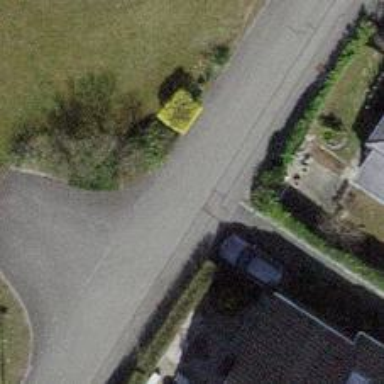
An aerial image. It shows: Residential road.